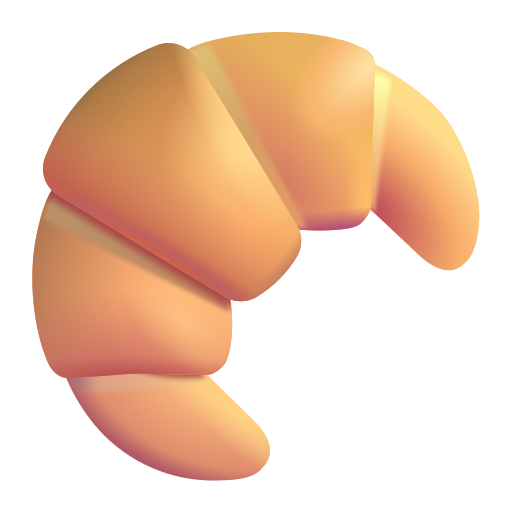
croissant color